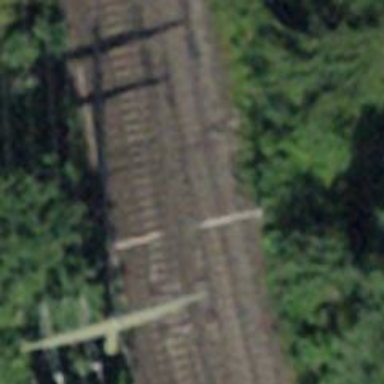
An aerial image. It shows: Railway with electrified contact lines.